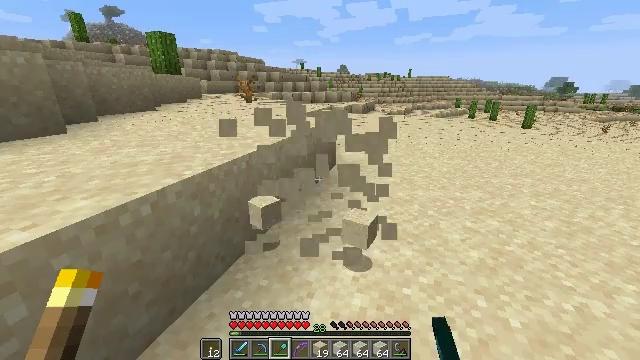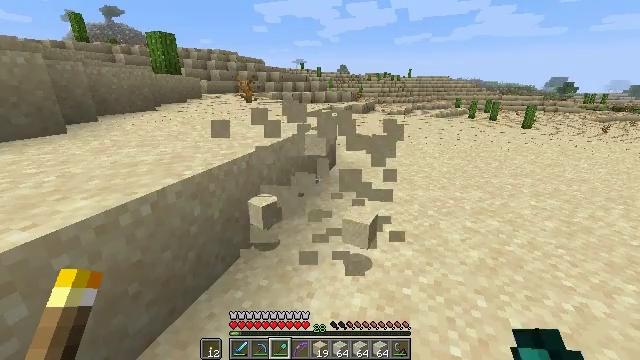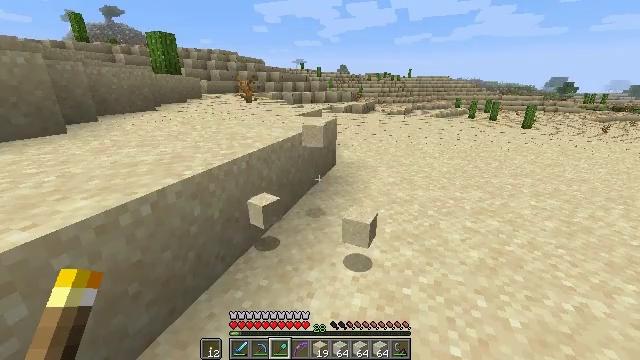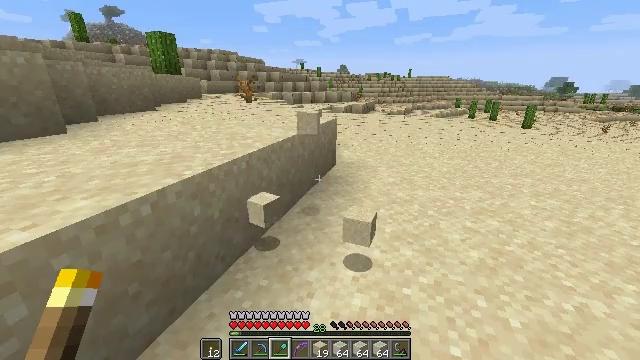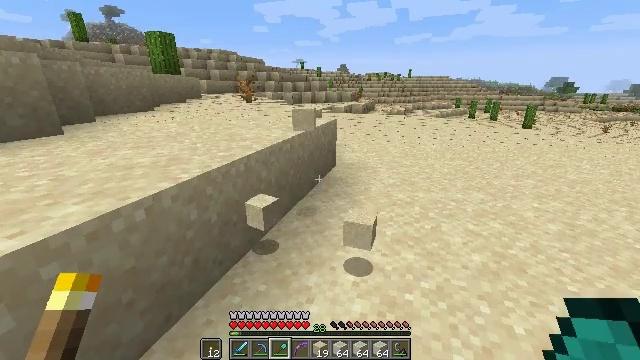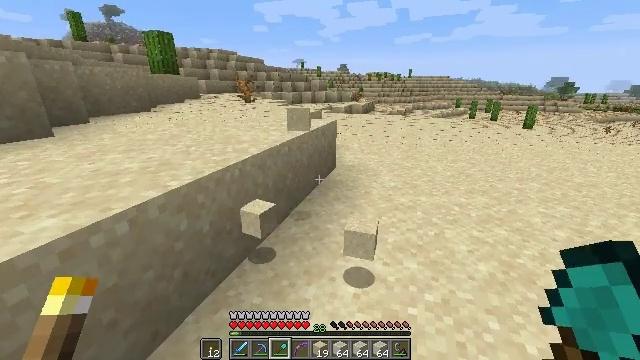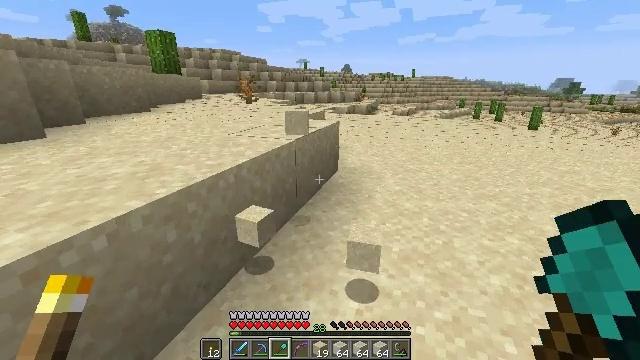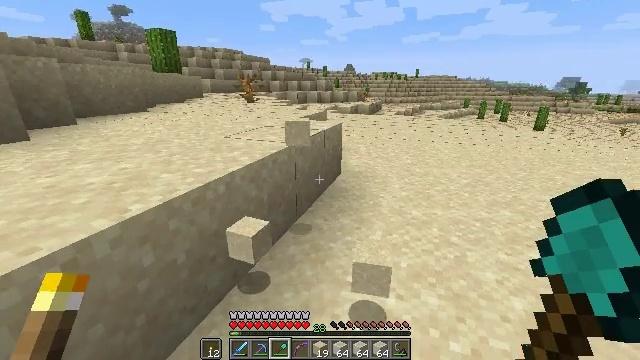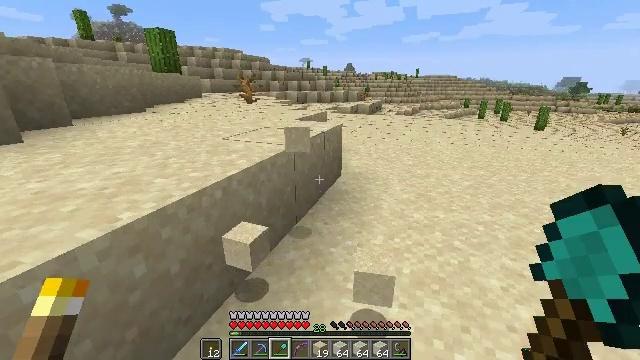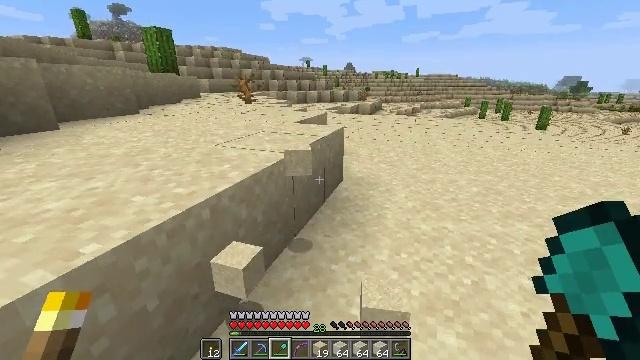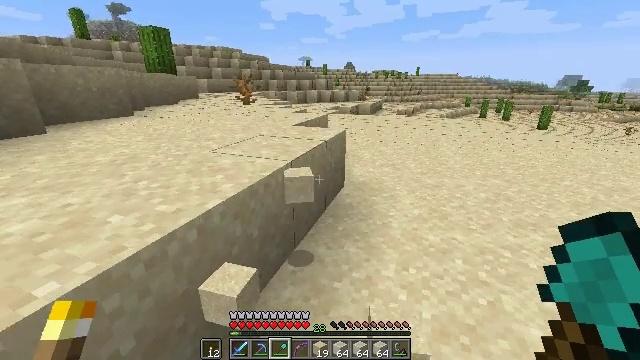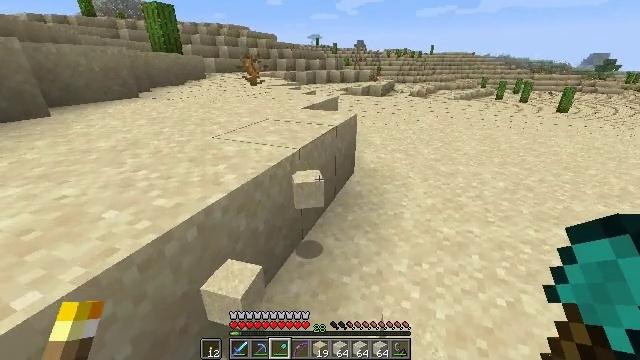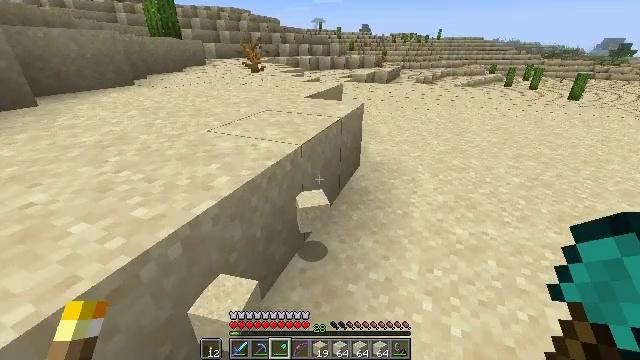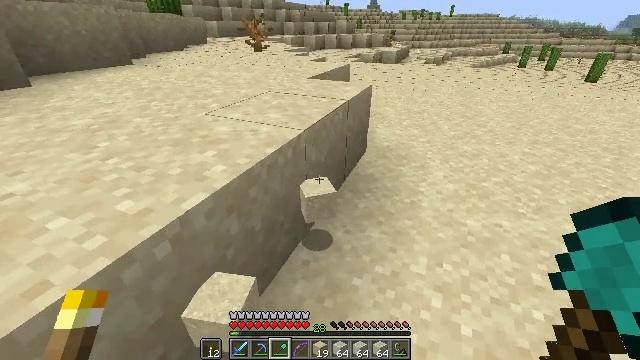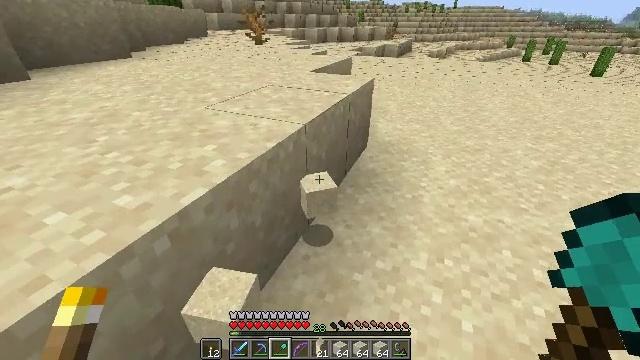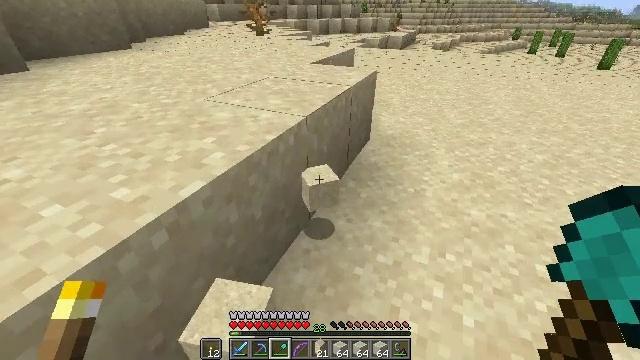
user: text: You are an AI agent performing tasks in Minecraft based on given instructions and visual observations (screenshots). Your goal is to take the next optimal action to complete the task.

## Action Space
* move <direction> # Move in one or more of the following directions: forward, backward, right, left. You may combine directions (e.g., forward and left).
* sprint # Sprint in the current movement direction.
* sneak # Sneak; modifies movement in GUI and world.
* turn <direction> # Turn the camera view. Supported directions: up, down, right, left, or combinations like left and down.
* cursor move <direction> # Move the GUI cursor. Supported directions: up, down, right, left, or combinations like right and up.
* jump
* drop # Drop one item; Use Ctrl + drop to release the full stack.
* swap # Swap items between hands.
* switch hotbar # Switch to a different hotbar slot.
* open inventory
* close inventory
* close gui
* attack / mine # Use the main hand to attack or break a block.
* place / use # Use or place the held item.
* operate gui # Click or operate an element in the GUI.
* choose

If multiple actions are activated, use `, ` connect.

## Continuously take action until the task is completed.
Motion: motion action
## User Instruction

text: Left click to mine the dead bush.
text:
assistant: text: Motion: no_op
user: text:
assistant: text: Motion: no_op
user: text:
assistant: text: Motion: no_op
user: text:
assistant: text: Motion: move forward
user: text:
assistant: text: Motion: move forward
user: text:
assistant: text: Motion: move forward
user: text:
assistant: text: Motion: move forward
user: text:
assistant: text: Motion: move forward
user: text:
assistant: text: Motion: move forward
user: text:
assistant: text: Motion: move forward
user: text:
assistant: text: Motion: move forward, turn left and down
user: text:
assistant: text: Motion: turn down
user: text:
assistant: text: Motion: turn left and down
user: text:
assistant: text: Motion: turn down
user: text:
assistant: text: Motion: turn down
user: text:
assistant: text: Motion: turn down
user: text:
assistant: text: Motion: turn down
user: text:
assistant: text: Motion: move forward
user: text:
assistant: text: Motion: move forward, turn down
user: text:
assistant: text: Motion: move forward
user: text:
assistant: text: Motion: move forward
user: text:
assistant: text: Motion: no_op
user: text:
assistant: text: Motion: turn right
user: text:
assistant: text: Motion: turn right
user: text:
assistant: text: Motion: turn right
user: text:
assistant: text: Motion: turn right
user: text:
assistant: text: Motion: turn right
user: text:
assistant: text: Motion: no_op
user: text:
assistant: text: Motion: no_op
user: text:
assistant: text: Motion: no_op